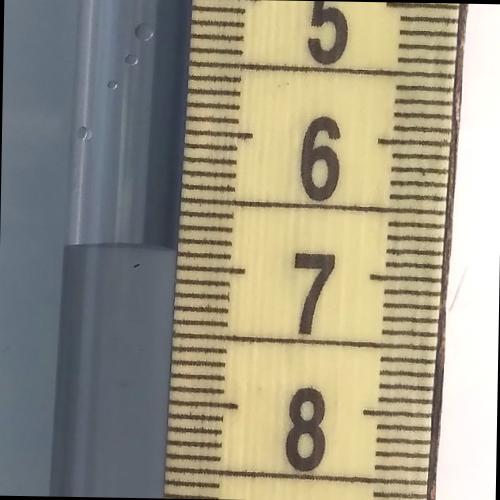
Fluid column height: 6.9 cm